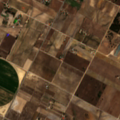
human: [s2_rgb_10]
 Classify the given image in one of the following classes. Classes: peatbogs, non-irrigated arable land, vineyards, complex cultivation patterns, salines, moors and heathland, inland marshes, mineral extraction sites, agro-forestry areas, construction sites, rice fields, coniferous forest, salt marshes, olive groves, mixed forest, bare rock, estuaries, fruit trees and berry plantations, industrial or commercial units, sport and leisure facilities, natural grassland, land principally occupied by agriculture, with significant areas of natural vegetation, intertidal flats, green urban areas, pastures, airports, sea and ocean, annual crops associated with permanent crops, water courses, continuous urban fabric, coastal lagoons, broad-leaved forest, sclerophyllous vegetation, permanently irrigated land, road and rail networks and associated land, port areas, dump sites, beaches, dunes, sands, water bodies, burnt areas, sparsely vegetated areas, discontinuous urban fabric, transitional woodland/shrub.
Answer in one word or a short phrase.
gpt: vineyards, complex cultivation patterns, broad-leaved forest